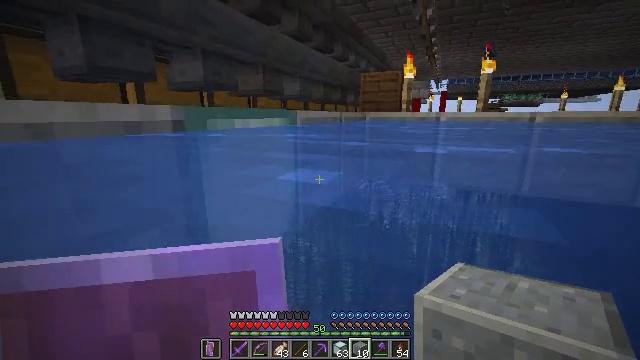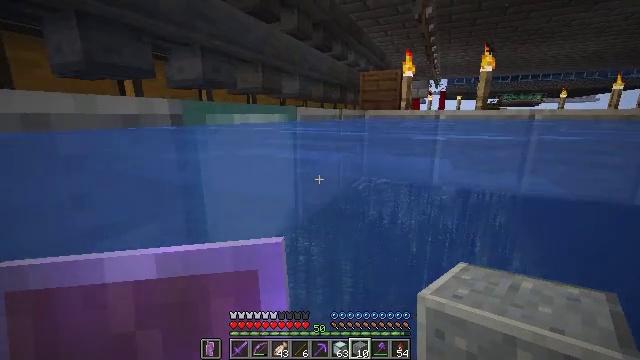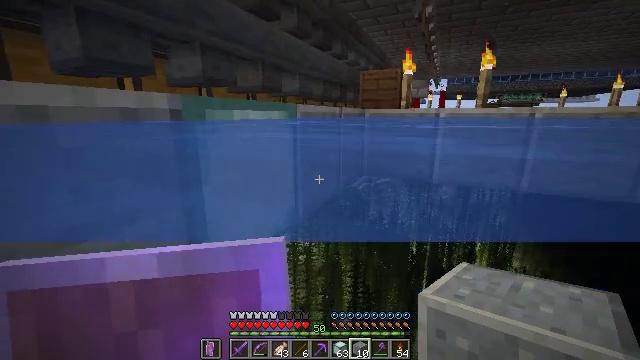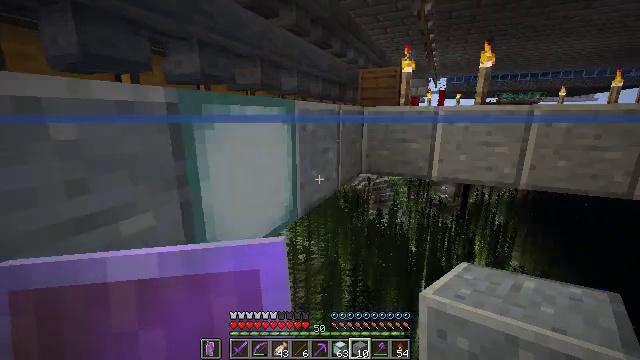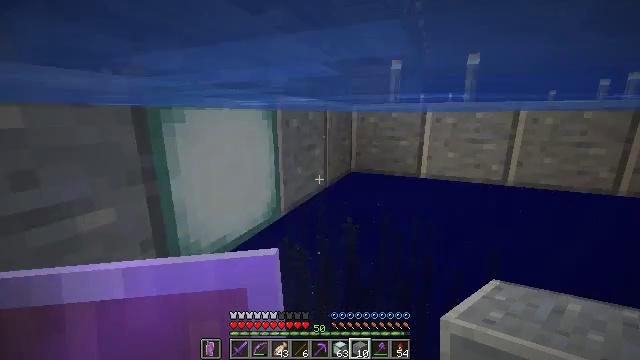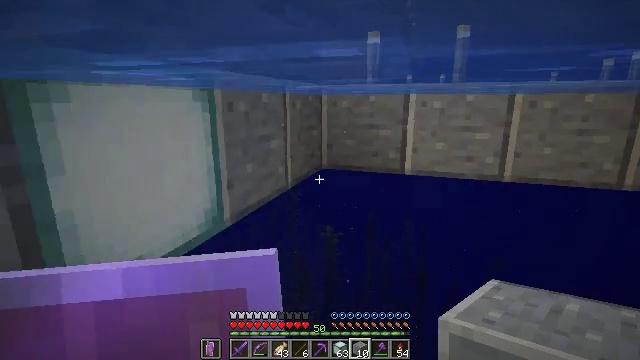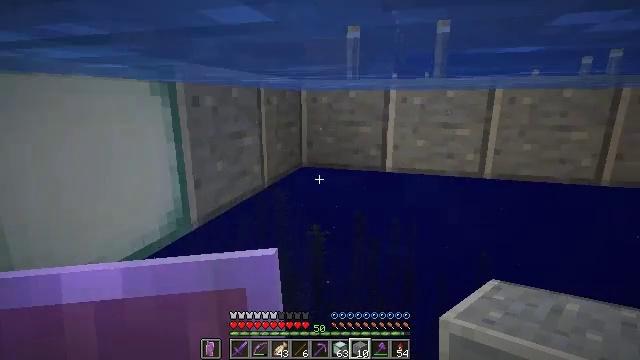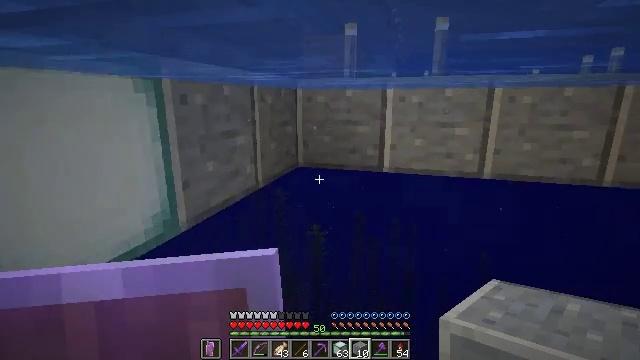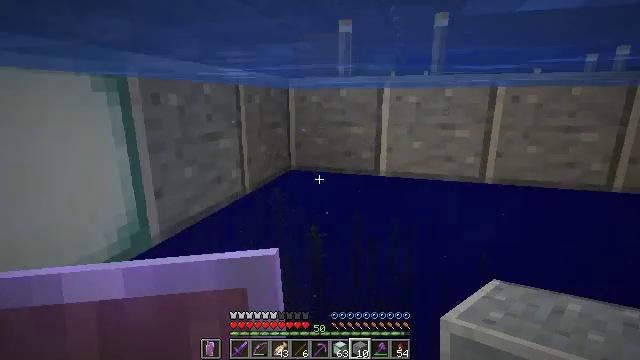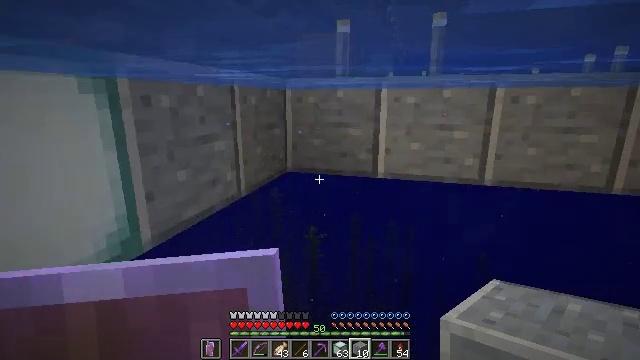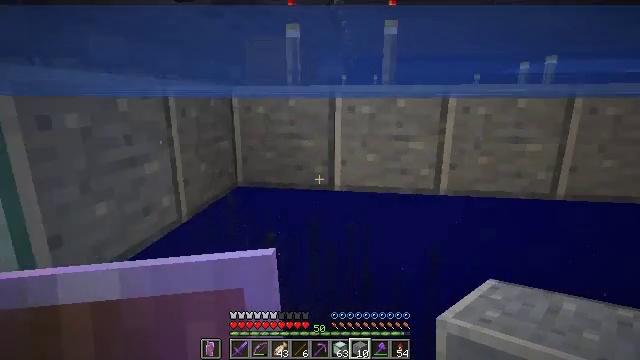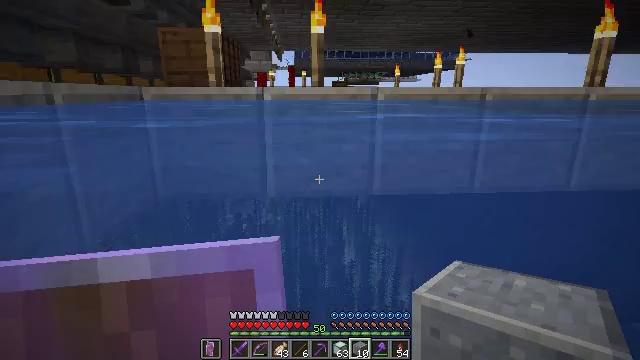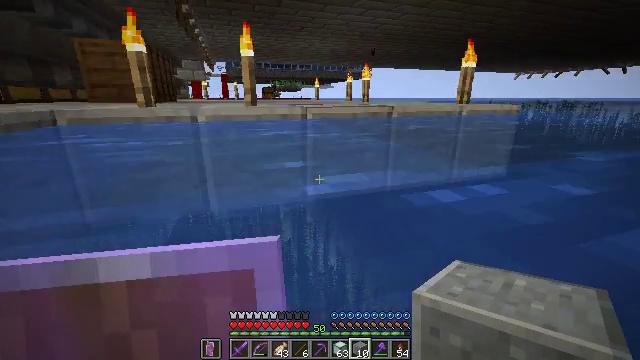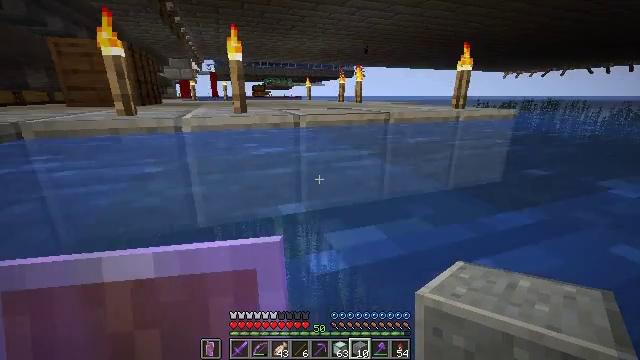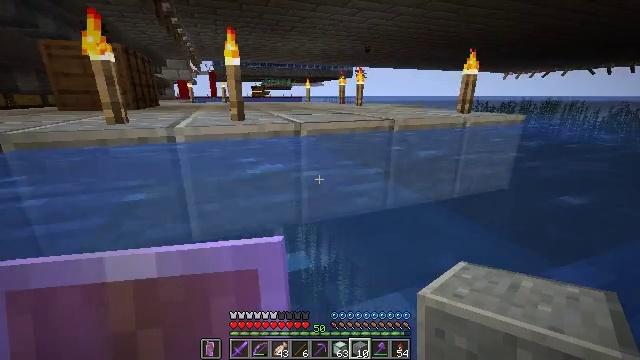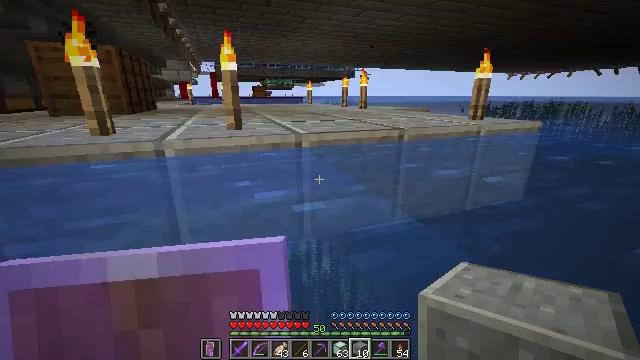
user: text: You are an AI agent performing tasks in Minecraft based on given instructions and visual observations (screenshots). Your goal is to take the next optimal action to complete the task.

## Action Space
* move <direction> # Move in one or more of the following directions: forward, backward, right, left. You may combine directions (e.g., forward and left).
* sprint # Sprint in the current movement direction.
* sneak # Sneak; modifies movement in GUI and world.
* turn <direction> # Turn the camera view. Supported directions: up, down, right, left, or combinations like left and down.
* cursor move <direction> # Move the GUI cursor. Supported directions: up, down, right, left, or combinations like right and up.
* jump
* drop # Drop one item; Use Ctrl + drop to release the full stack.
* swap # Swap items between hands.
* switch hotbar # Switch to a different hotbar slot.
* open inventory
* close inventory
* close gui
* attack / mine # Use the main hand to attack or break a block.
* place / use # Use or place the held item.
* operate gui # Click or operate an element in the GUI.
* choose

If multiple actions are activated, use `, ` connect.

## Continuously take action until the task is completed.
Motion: motion action
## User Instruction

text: Gather polished andesite.
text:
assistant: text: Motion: no_op
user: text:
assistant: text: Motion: no_op
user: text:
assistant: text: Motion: move right
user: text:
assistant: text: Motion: move forward and move right
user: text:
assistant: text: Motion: move forward and move right, turn right
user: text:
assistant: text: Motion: move forward and move right, turn right
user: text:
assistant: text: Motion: move forward
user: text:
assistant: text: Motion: move forward, jump
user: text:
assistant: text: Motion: move forward, jump
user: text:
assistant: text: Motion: move forward, turn right, jump
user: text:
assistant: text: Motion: move forward, turn right and down, jump
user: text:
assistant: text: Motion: move forward, turn right and down, jump
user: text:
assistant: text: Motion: move forward, turn right
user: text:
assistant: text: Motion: move forward
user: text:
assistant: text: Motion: move forward
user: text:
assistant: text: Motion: move forward, turn left
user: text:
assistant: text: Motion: move forward, turn left
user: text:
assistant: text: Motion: move forward, turn left
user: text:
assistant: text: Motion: move forward, turn left
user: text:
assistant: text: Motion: move forward, turn left
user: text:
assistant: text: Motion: turn left
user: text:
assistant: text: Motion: turn left
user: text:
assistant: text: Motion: no_op
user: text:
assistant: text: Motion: no_op
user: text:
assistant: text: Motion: turn left
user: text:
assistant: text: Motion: turn left
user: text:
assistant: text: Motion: turn left
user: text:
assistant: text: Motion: turn left
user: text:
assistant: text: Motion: turn left
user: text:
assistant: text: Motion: turn left